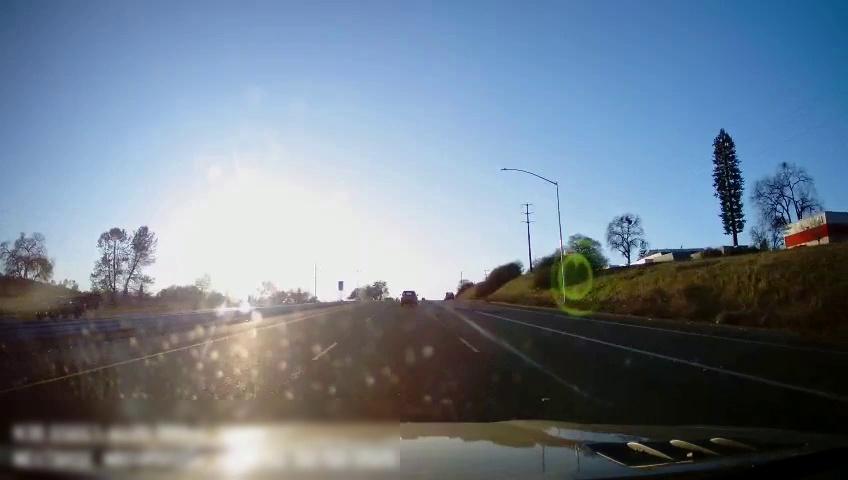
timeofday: Day
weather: Sunny
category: Drivable Space
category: Vehicles | SUV
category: Vehicles | SUV
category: Vehicles | SUV
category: Lanes | Current Lane
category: Lanes | Current Lane
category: Lanes | Alternate Lane
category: Lanes | Alternate Lane
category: Lanes | Alternate Lane